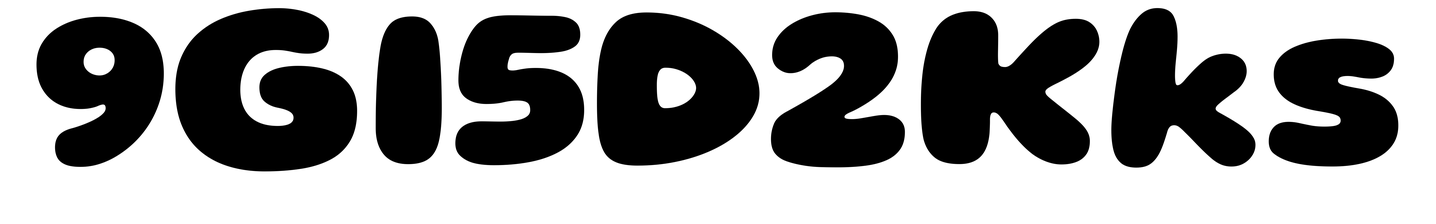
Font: Gluten_ExtraBold